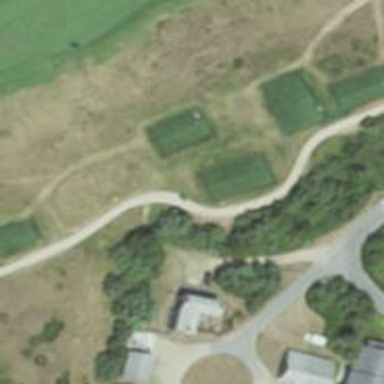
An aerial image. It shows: Service road that serves as golf cartpath for golf course.